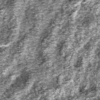
Label: not_dusty